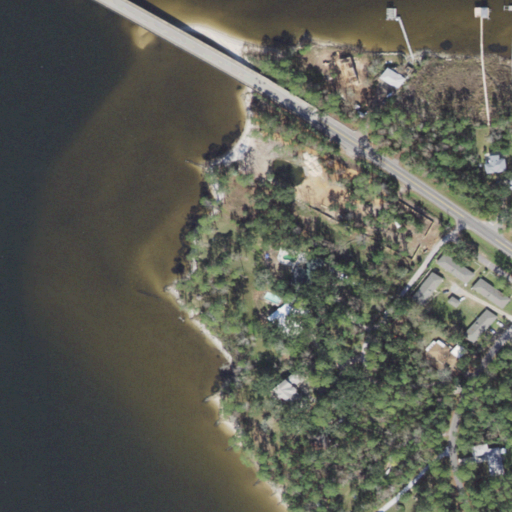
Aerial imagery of cape in Florida named Cummings Point containing open water, evergreen forest, open development, low intensity development, high intensity development, medium intensity development, herbaceous wetlands, barren land, and woody wetlands